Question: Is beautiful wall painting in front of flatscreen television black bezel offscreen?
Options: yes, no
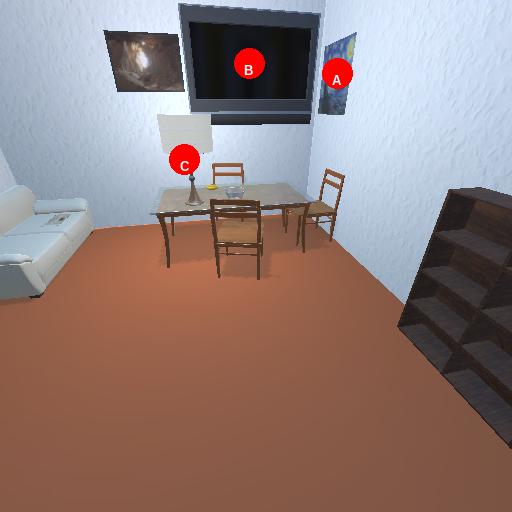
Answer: yes